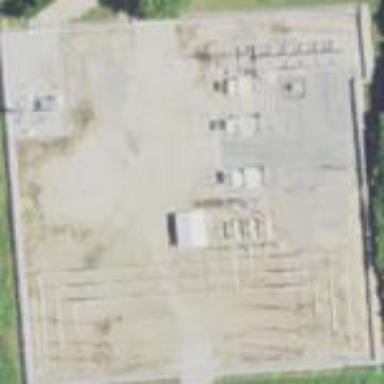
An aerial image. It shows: Distribution substation surrounded by fence.